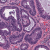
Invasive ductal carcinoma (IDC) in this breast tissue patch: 0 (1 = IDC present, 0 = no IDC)